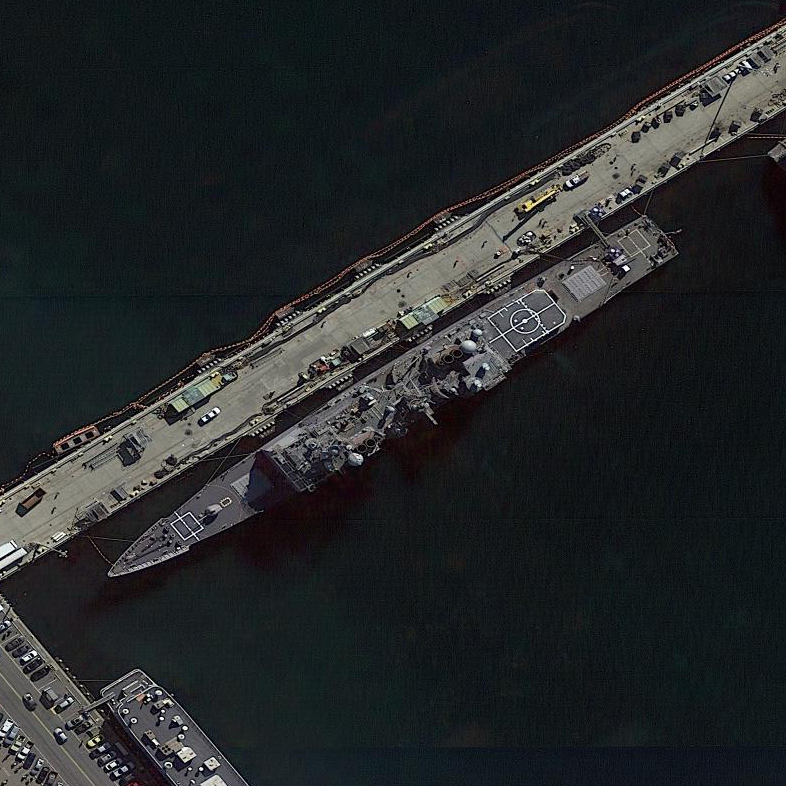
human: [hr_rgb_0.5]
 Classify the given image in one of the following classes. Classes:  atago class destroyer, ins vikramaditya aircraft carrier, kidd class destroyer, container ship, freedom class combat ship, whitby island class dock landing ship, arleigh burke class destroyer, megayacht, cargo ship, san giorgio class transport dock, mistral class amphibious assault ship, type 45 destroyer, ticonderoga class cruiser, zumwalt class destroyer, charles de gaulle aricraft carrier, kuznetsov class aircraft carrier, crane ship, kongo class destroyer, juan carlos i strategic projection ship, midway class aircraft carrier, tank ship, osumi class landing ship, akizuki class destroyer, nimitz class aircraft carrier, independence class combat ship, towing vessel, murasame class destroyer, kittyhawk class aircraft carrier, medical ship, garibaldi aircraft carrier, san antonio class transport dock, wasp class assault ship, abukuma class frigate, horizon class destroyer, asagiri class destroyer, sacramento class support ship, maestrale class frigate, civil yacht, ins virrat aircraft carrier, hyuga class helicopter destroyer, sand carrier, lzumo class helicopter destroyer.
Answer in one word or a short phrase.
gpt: Ticonderoga class cruiser